Aerial crown-view tile of a tropical tree (Barro Colorado Island, Panama), acquired 20250124:
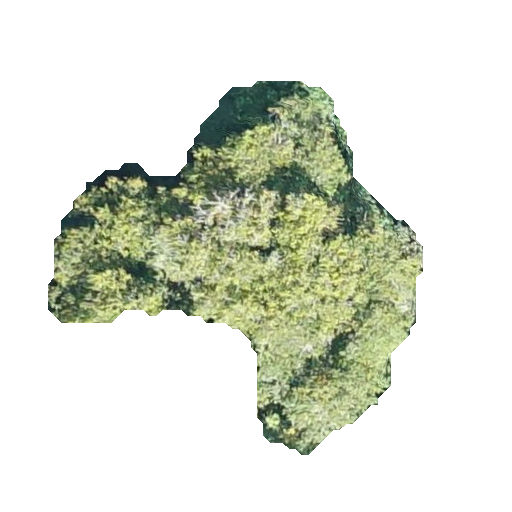
Species: Lonchocarpus heptaphyllus
GBIF accepted scientific name: Lonchocarpus heptaphyllus
Crown area: 113.858 m²